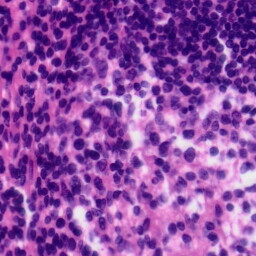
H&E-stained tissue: Tonsil